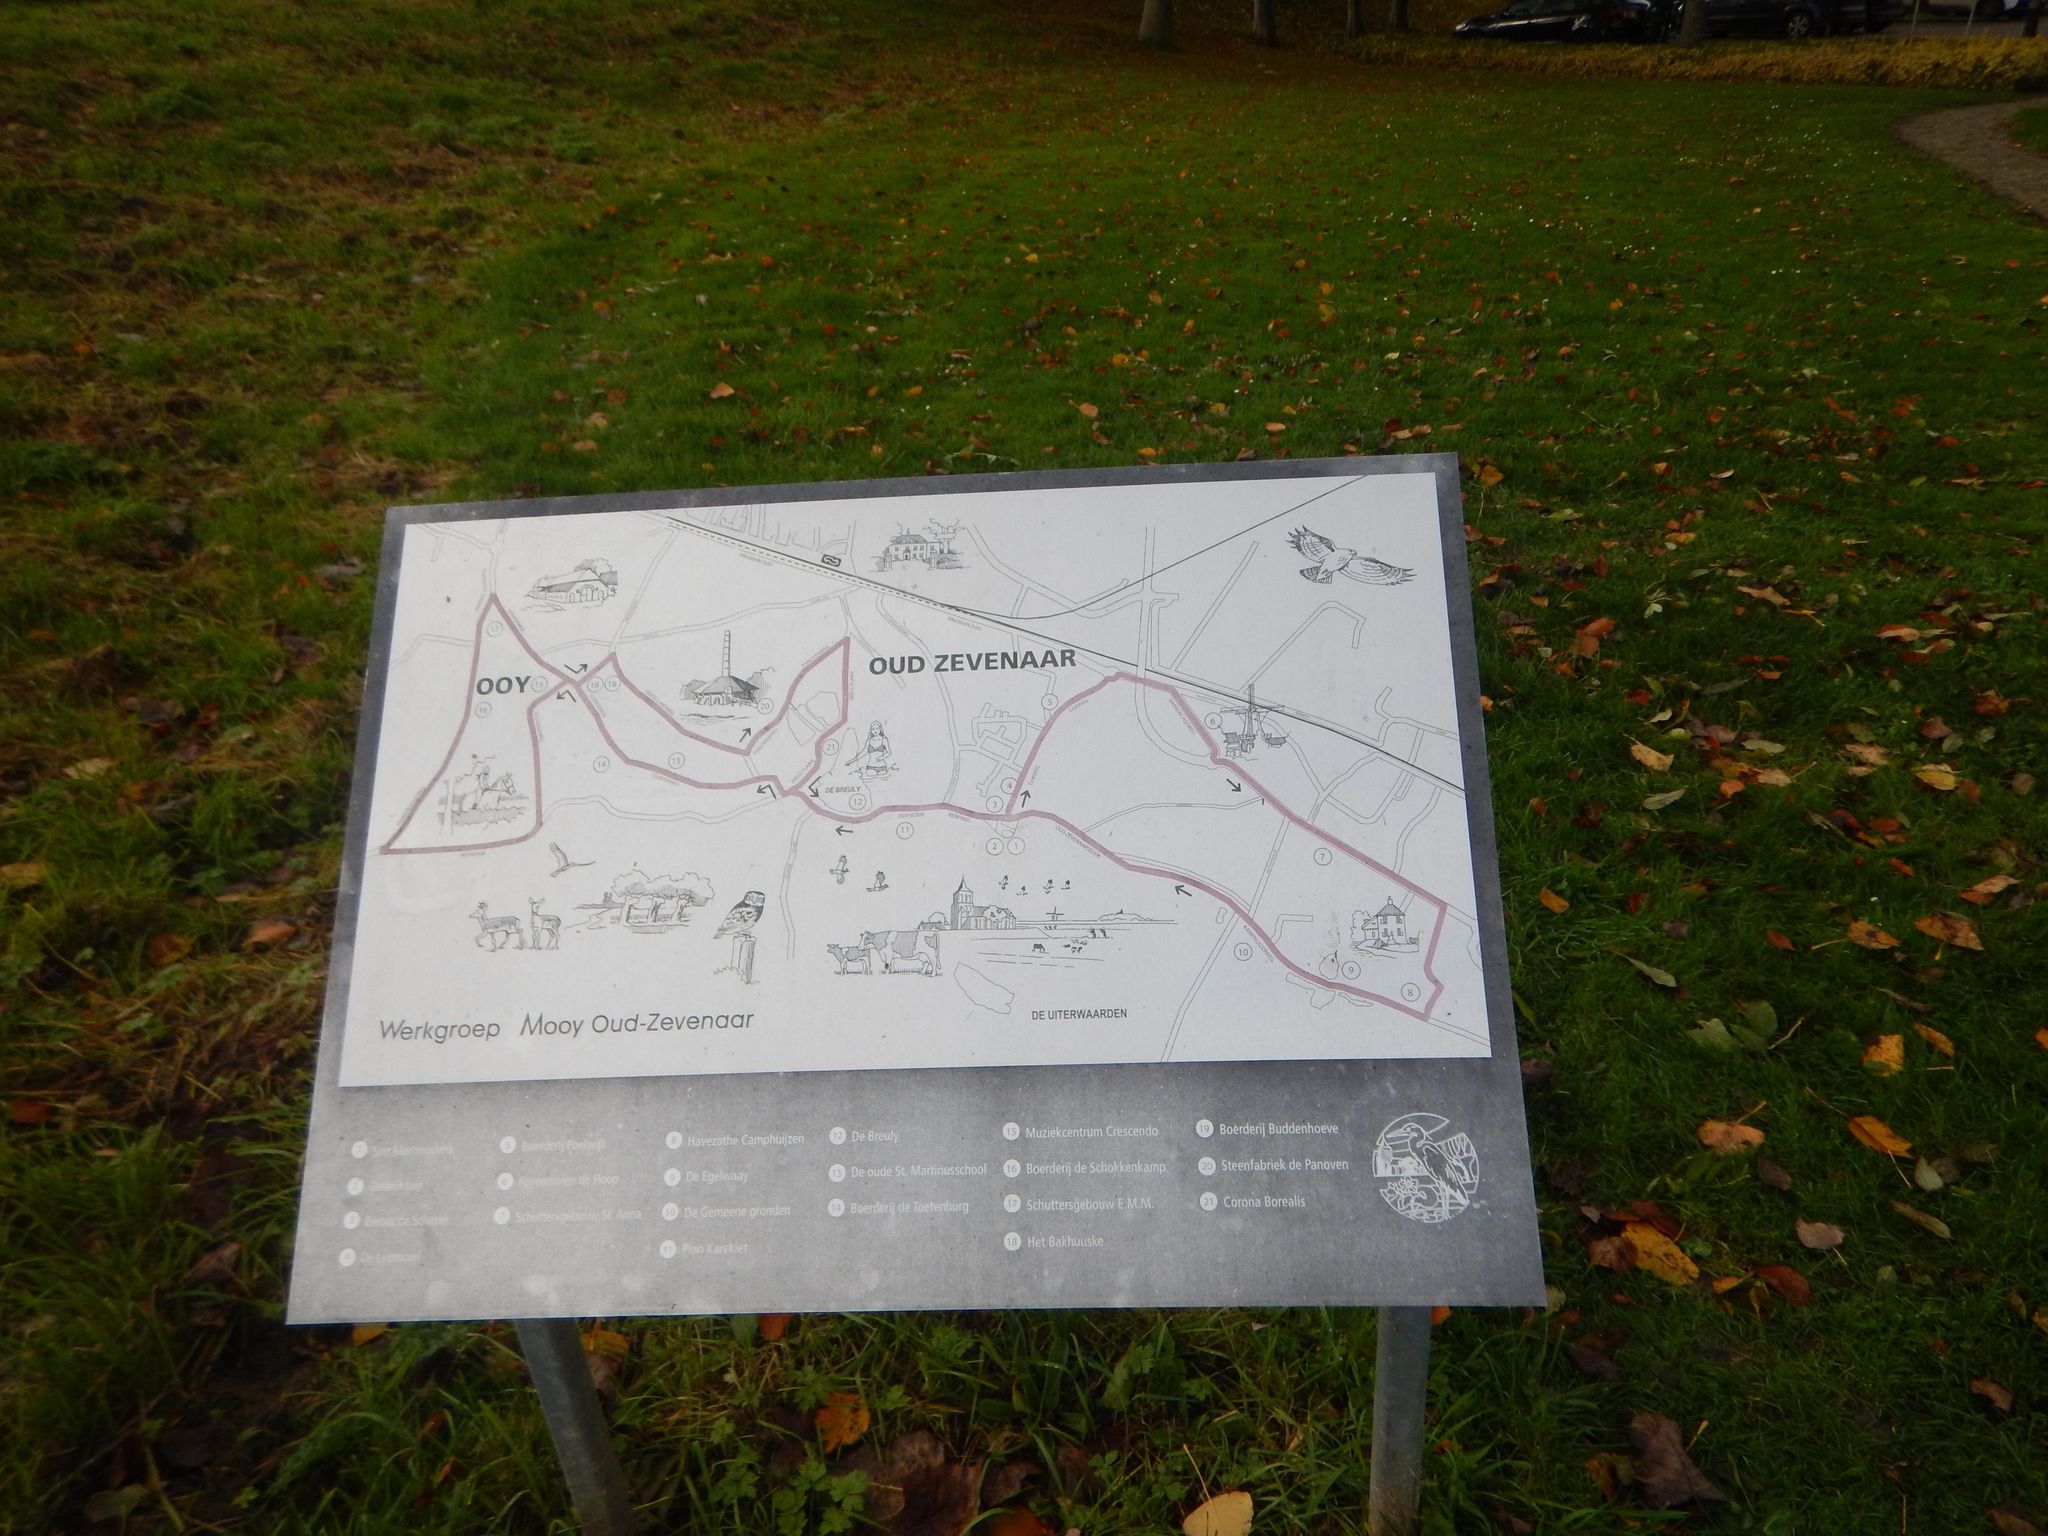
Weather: clear
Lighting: day
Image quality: slightly poor
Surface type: walking surface
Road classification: steps, residential, footway
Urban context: suburban or peri-urban
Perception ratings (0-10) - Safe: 1.39, Lively: 0.75, Beautiful: 1.87, Boring: 6.72, Depressing: 3.71, Wealthy: 2.76